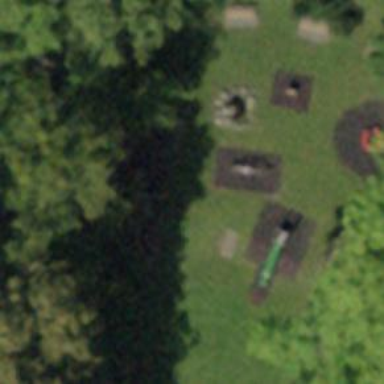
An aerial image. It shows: Playground with swings.